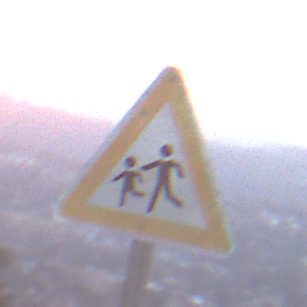
Verkehrszeichen: KinderRechts
Umgebung: Outdoor, Suburban
Tageszeit: SunriseSunset
Wetter: Clear
Licht: Natural
Jahreszeit: NotSpecified
Kontrast: LowContrast